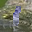
Label: 1